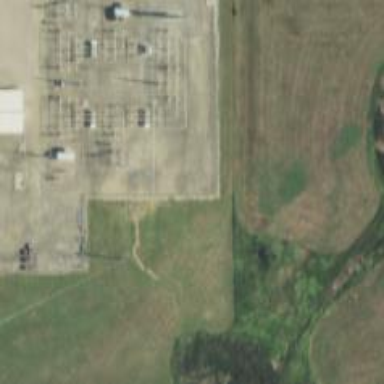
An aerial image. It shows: There is distribution substation enclosed by fence.